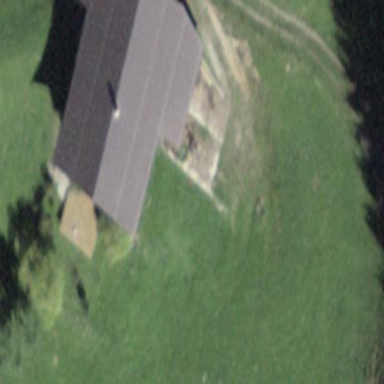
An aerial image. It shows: Farm building.